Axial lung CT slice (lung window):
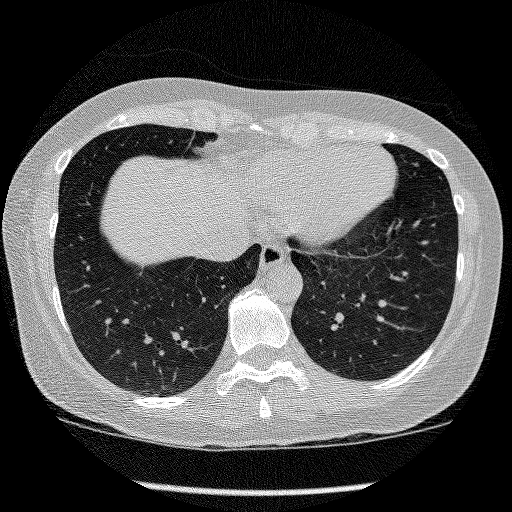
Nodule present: no